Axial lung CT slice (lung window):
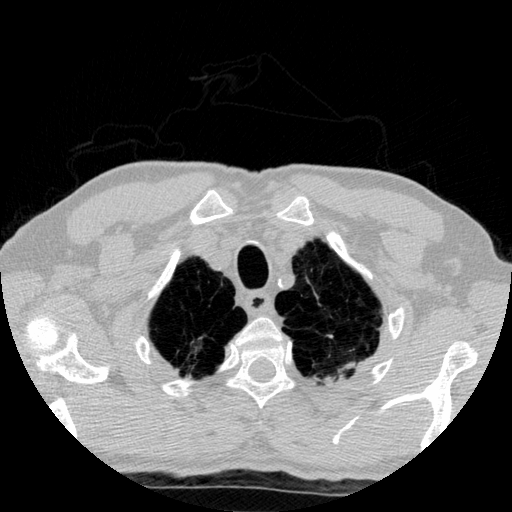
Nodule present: no